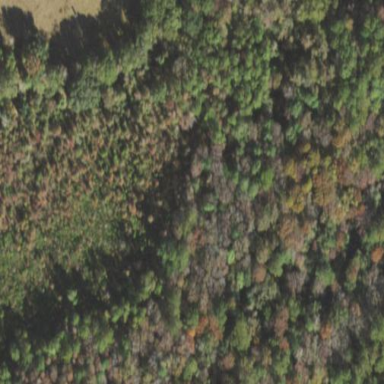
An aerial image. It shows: Mixed leaf woodland.